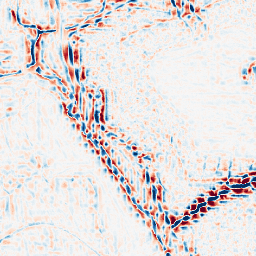
Category: wavelet
Decomposition family: wavelet_reverse_biorthogonal
Decomposition parameters: wavelet: rbio2.4
level: 3
Upsampling method: quadratic
Upsampling parameters: scale: 2
Upsampling scale: 2